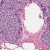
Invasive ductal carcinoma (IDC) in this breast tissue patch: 0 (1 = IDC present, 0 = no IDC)